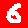
Digit: 6